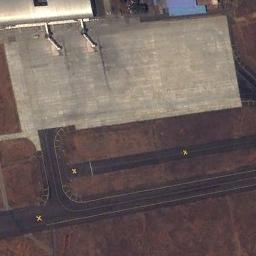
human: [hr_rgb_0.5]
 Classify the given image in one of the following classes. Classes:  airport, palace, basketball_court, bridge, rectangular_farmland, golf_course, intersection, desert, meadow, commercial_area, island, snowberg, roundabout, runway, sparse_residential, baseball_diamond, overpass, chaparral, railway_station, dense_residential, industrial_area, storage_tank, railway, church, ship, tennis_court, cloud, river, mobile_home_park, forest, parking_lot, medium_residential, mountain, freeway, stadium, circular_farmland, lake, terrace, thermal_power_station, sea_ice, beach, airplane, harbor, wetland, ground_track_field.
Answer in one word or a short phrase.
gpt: runway